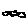
Label: cloud